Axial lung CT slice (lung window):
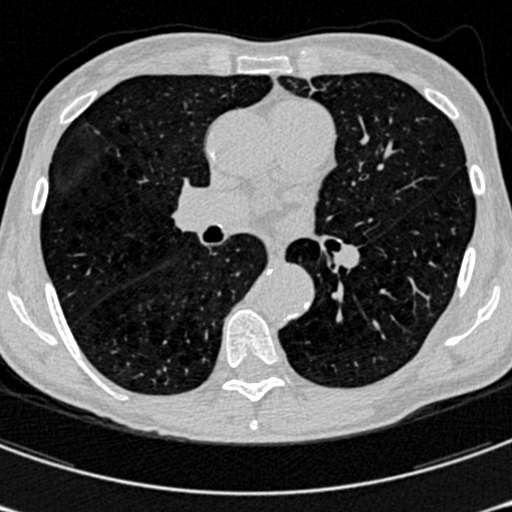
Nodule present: no